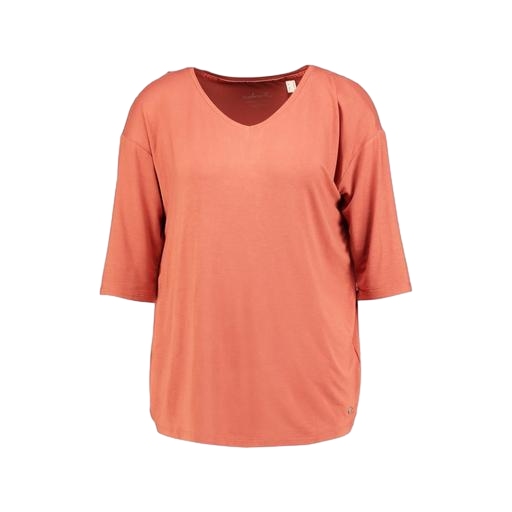
loose fit t-shirt, red plus size printed t-shirt only macy, red plus size v-neck top only macy, white background